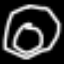
Label: donut